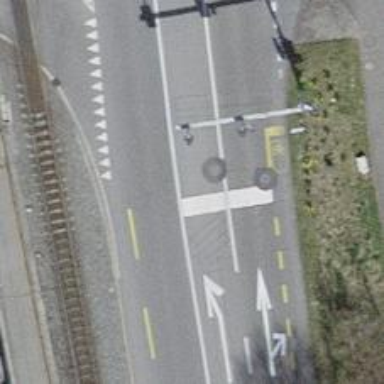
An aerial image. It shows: Road with traffic signals.